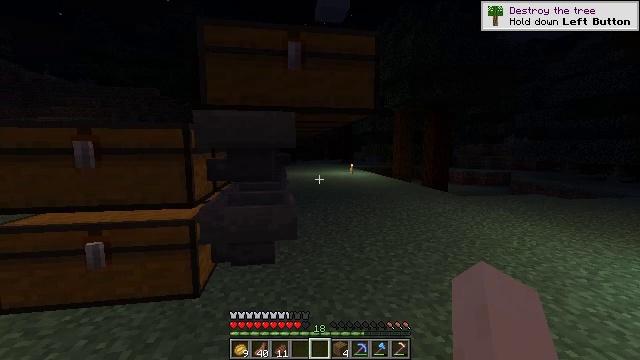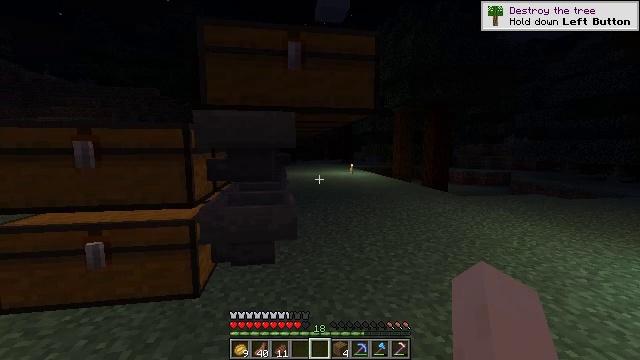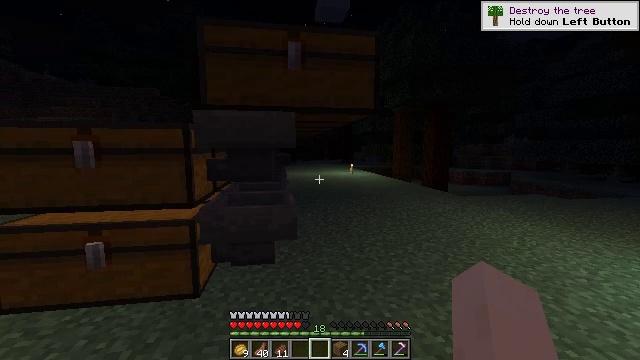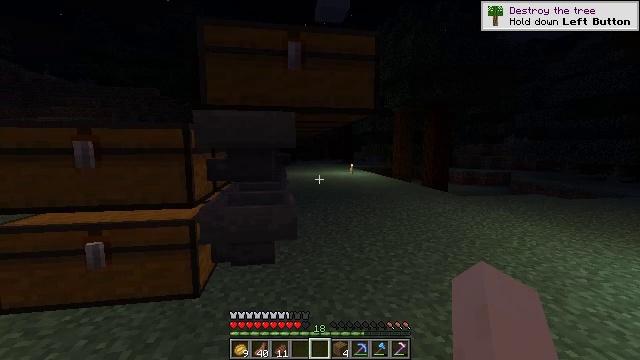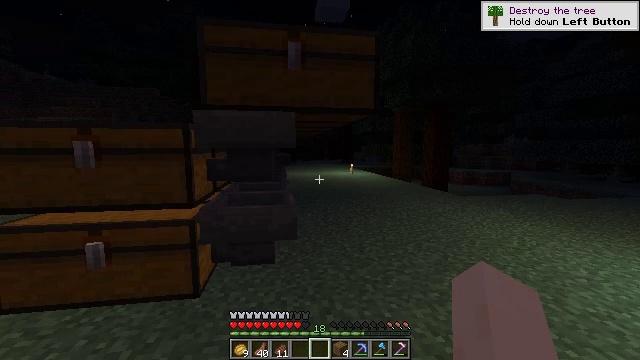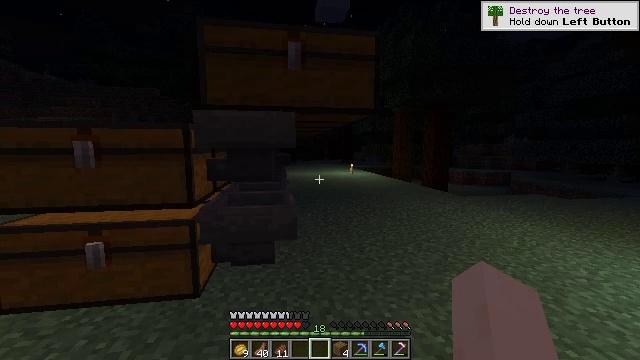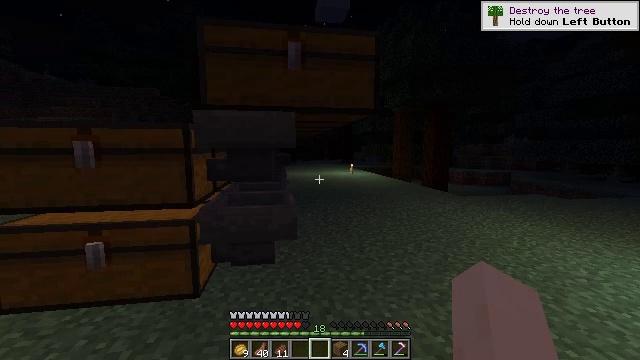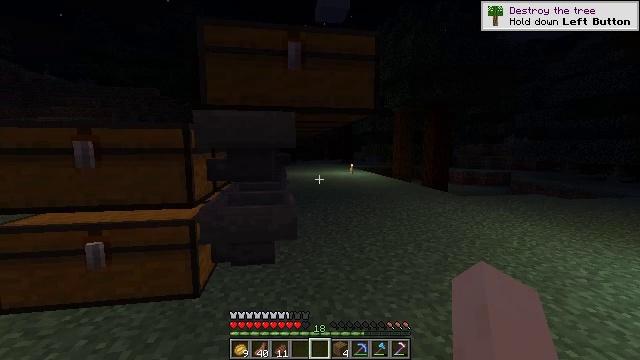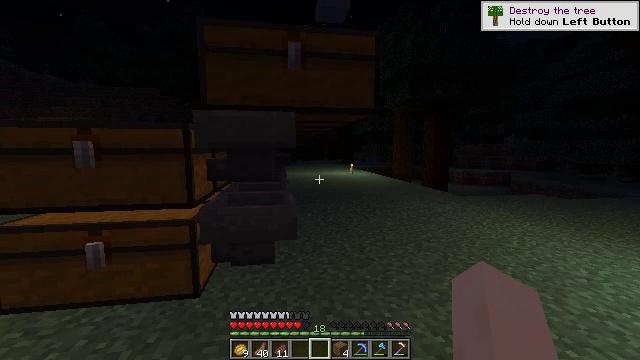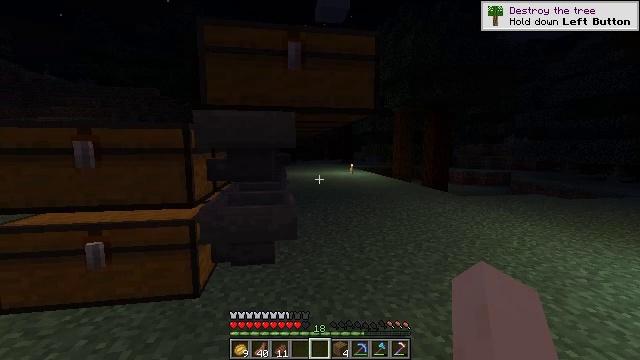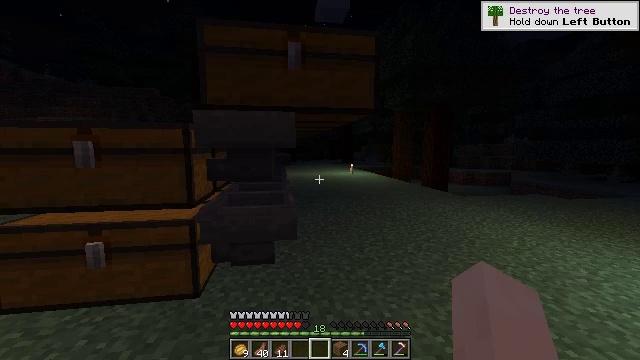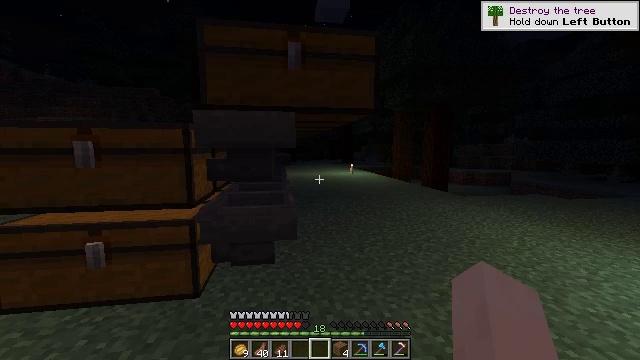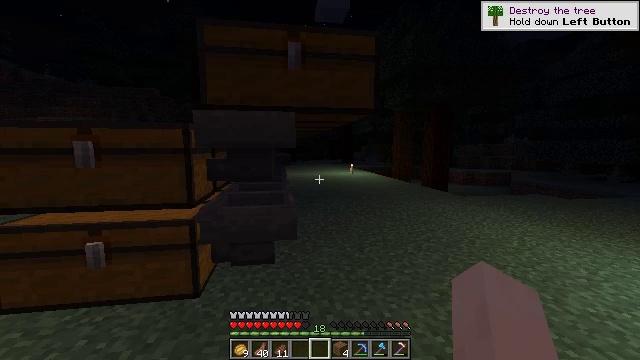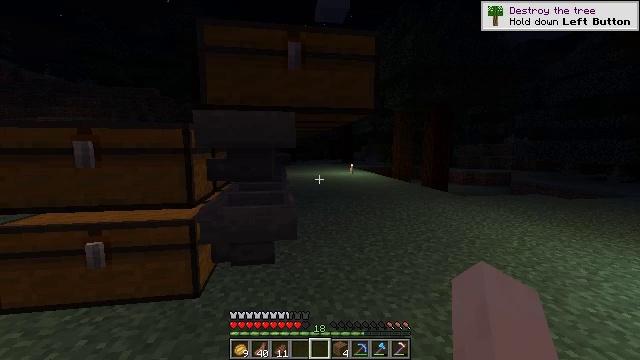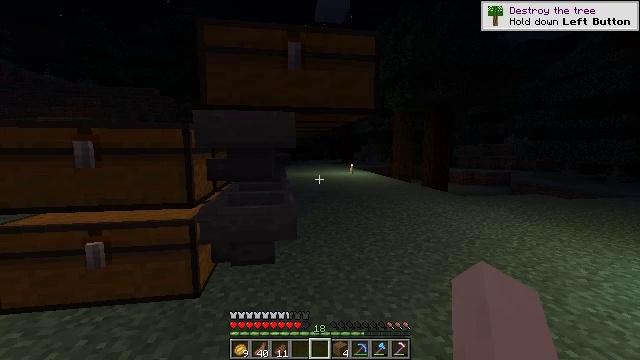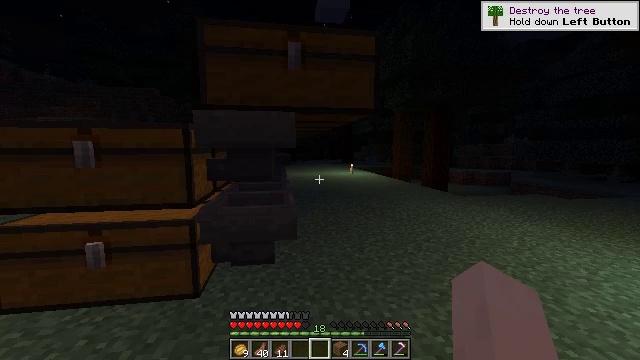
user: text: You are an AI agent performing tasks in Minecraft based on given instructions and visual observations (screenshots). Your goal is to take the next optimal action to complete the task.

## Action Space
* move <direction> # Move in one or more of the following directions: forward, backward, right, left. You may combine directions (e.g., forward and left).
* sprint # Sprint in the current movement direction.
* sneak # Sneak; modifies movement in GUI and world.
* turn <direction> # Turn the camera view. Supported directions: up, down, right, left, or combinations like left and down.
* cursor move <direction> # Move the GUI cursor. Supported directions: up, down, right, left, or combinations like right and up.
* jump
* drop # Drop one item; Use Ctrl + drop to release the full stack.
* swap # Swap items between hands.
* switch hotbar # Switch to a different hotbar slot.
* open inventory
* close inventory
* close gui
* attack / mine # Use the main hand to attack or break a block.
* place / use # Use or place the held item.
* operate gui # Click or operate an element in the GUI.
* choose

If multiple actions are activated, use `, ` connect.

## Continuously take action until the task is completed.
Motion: motion action
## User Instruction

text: mine block trapped chest
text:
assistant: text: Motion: no_op
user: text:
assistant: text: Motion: no_op
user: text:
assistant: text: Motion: no_op
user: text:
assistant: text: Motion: no_op
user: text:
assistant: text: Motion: no_op
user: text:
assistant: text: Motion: no_op
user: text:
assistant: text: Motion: no_op
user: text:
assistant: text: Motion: no_op
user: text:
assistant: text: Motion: no_op
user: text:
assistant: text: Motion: no_op
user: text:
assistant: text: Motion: no_op
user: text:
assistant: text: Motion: no_op
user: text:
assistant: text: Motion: no_op
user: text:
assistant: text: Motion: no_op
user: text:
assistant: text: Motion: no_op
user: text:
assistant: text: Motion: no_op
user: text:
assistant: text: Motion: no_op
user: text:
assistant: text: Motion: no_op
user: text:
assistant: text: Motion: no_op
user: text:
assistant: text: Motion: no_op
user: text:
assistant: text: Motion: no_op
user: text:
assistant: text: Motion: no_op
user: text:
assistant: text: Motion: no_op
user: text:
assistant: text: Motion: no_op
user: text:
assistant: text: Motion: no_op
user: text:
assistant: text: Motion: no_op
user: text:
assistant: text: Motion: no_op
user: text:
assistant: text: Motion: no_op
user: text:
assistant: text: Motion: no_op
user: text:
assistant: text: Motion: no_op